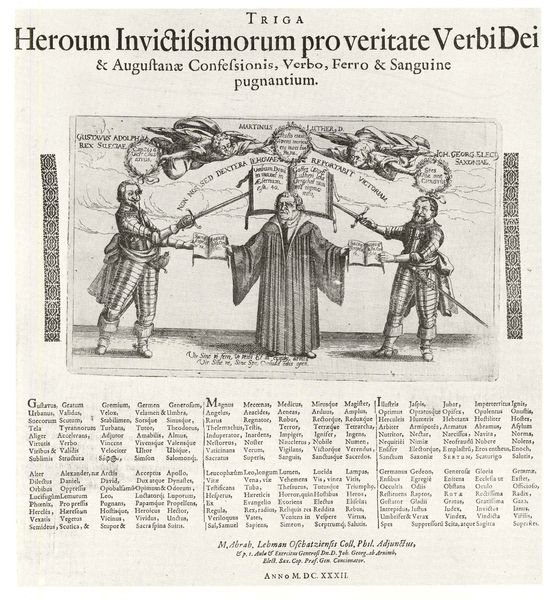
Titel: Triga Heroum Invictissimorum pro veritate ... pugnantium
Institution: (Seriendruck)
Schlagwörter: gott, mann, weiß, grau, männer, schwarz, zeichnung, bibel, falten, rahmen, ärmel, bild, kirche, geistlicher, gewand, kutte, mantel, engel, schärpe, schrift, bücher, papier, lehrer, grafik, graphik, spalten, könig, deutsch, buch, glaube, druck, druckgrafik, radierung, stich, seite, illustration, schwert, schwerter, text, waffen, zeitung, überschrift, degen, stiefel, lorbeerkranz, ritter, rüstung, namen, buchdruck, wappen, talar, prister, priester, mönch, luther, könige, gelehrter, putten, welt, helden, sieger, heilige schrift, treue, latein, lateinisch, augustus, augsburg, reformation, martin luther, liste, auflistung, rond, ruhm, verben, illustration text, verb, martin, ko´nfession, triga, lebmann, 3 maänner, schwertern